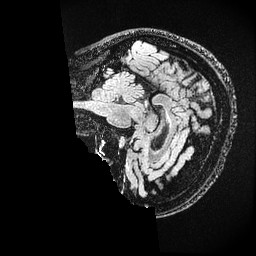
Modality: FLAIR
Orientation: sagittal
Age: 50
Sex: female
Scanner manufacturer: ge
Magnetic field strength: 3 T
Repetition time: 4.802 s
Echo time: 0.1156 s